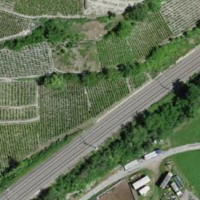
EUNIS habitat code: 40
Species observed at this site:
Deilephila elpenor
Saponaria ocymoides